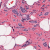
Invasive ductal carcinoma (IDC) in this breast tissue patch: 1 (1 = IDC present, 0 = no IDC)